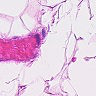
Metastatic tissue present: no